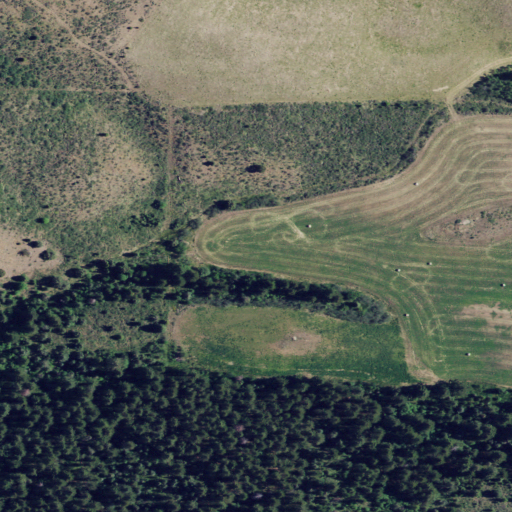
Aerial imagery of valley in Idaho named Red House Canyon containing shrub, evergreen forest, and cultivated crops